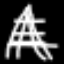
Label: The Eiffel Tower